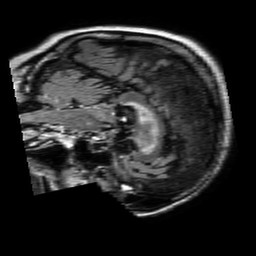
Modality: FLAIR
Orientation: sagittal
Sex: female
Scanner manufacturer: philips
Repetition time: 11 s
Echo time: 0.125 s